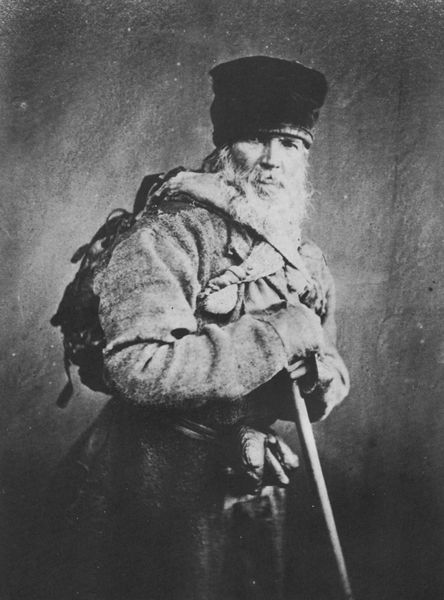
Titel: Wanderer
Künstler: Russischer Photograph
Institution: unbekannt
Schlagwörter: berg, dunkel, hand, kopf, körper, mann, schatten, weiß, wolf, finger, frisur, grau, haar, handschuh, handschuhe, hell, hut, licht, mund, nase, ohr, rücken, schwarz, blick, gürtel, schal, alt, bart, jacke, kappe, mütze, wand, arm, arme, augen, bärtig, falten, gesicht, halten, kragen, mensch, pelz, tragen, vollbart, bild, hände, portrait, porträt, kalt, gehen, auge, gewand, haare, mantel, stoff, stoffe, person, augenbrauen, lippen, ohren, schulter, schultern, wald, sack, stock, fell, kopfbedeckung, taille, wangen, düster, alter mann, stab, bündel, laufen, russland, berge, kette, winter, arbeiter, seile, tau, falte, riemen, grimmig, atelier, bauch, wange, augenbraue, ellenbogen, aufstützen, oberkörper, bauer, foto, fotografie, photographie, alter, greis, wandern, kälte, seil, schwarz weiss, soldat, beutel, tasche, photo, tracht, erleuchtet, man, reise, wanderer, hochkant, bommel, gurt, fellmütze, spaziergänger, fellkappe, russe, rucksack, wanderstab, wanderstock, erleuchtung, reisender, fotographie, opa, bär, klettern, stecken, struppig, kapuze, russisch, wert, reisen, gurte, jute, pilger, umdrehen, bärtiger, kaftan, rasputin, bidl, bergsteiger, wollmantel, fotogrfie, fotograf, maund, studioaufnahme, russischer fotograf, veteran, bergmann, expedition, heiduck, kletterer, photograph, porträti, sowjetunion, werte, fellmantel, russischer soldat, daguerreotopie, roßland, entschlossenhaiet